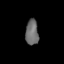
Tissue: lung
Cell type: Endothelial cells
Senescence score: 0.6416
Nuclear area (px): 325
Mean DAPI intensity: 106.646